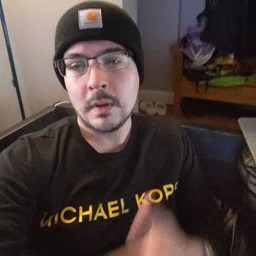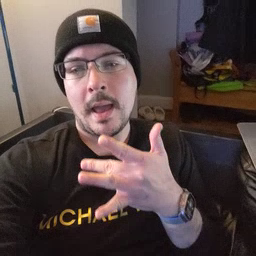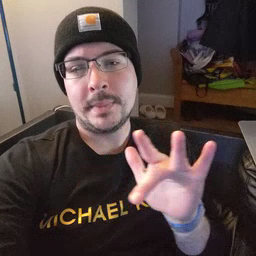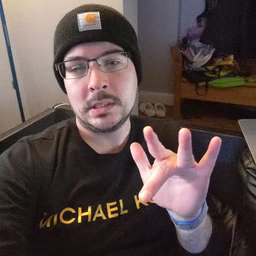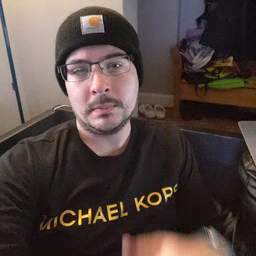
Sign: empty